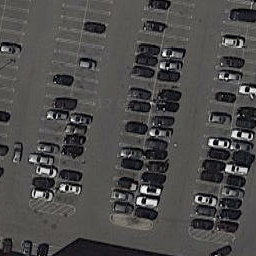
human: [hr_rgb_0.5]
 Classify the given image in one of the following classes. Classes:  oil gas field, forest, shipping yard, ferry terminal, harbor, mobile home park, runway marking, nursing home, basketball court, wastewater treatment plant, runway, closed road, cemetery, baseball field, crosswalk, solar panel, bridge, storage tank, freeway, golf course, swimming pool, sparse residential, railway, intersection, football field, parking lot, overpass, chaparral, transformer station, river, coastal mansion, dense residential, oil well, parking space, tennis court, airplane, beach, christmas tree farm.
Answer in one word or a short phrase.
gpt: parking lot